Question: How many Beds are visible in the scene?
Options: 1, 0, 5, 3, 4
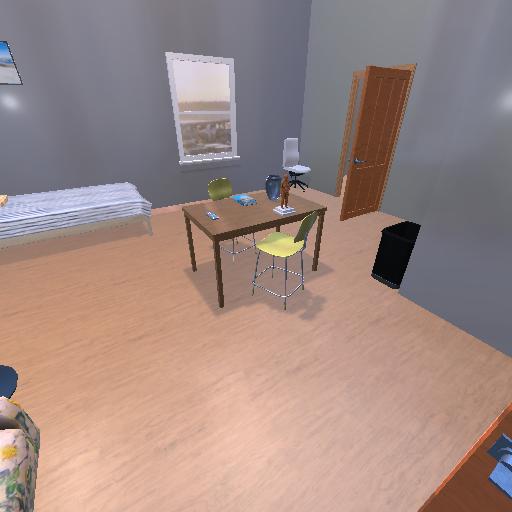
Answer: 1